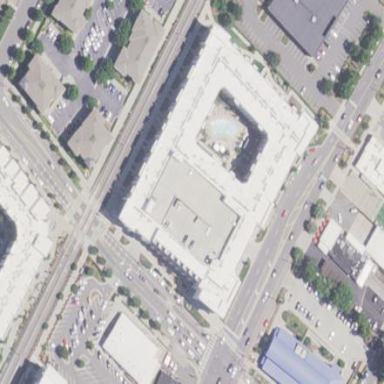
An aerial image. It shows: Multi-storey parking building.